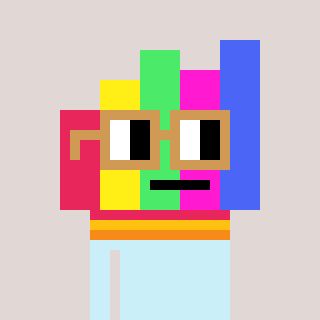
a pixel art character with square brown glasses, a bar chart-shaped head and a cold-colored body on a warm background